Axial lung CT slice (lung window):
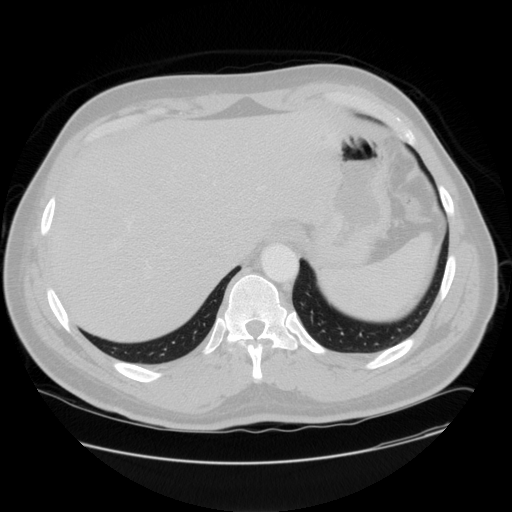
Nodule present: no